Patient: sex M, age 59
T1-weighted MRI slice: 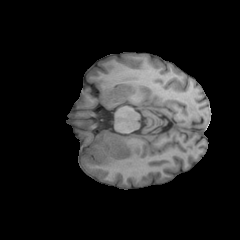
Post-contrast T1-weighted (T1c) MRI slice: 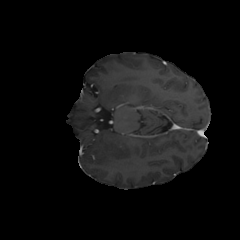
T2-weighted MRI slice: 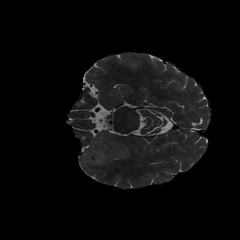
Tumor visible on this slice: yes
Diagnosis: Astrocytoma, IDH-wildtype
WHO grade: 3